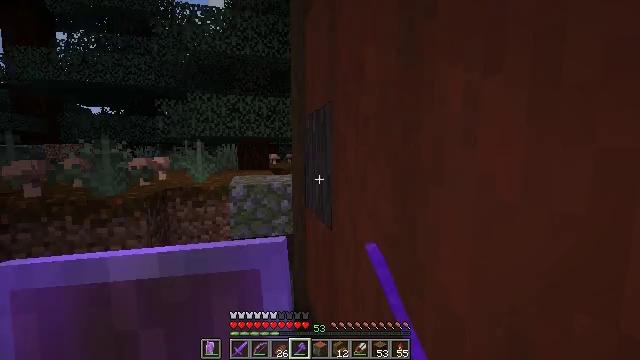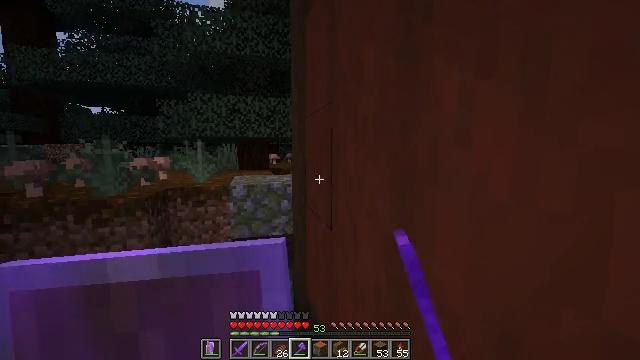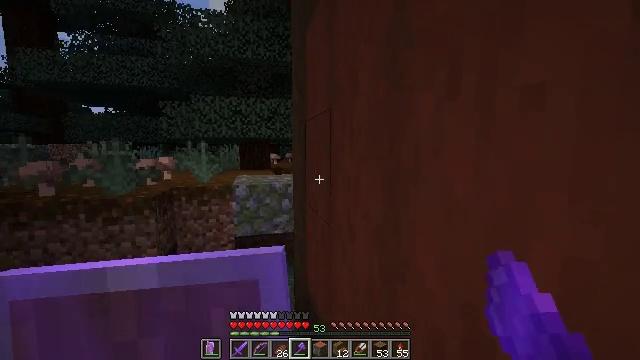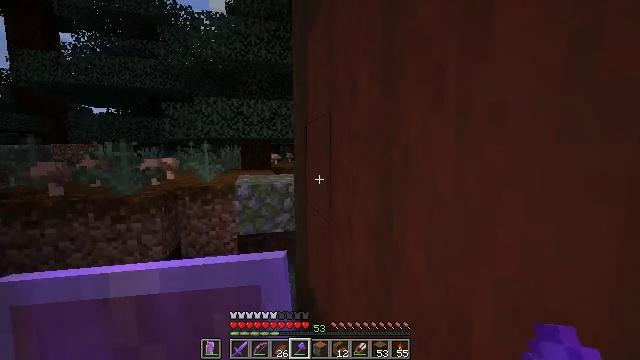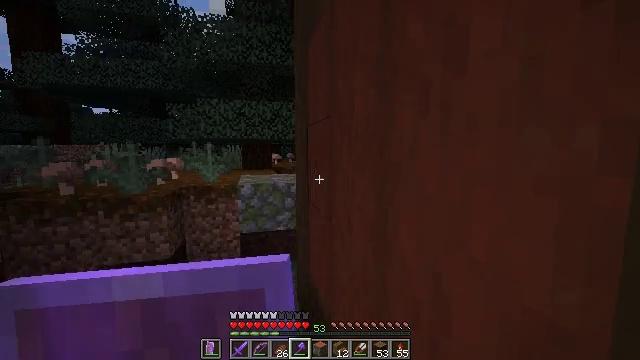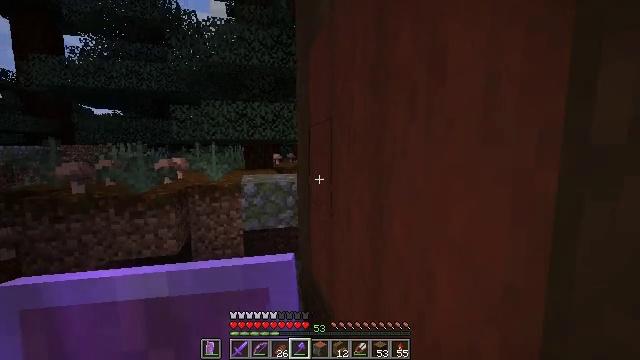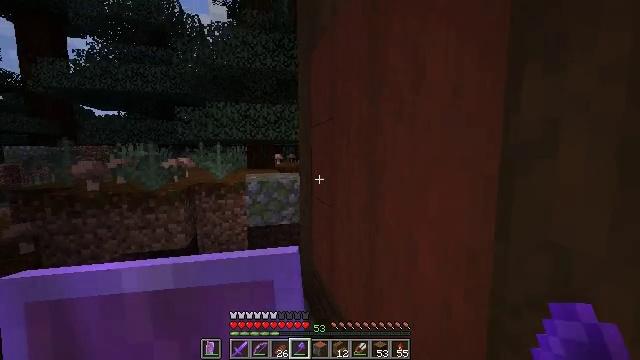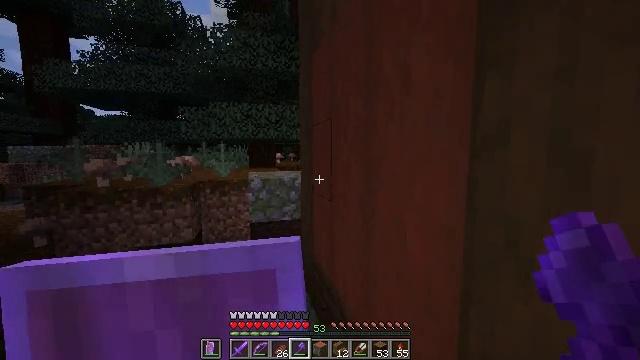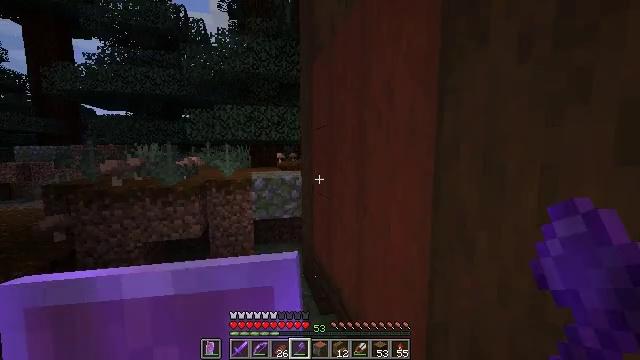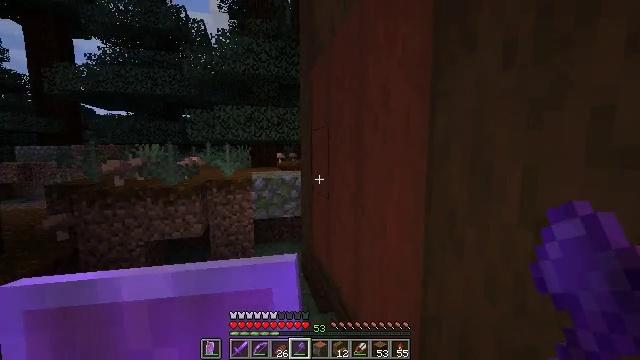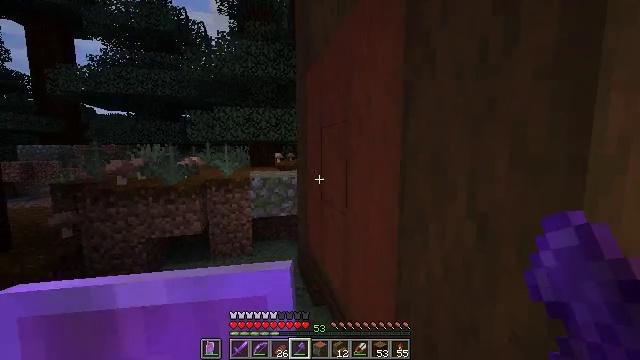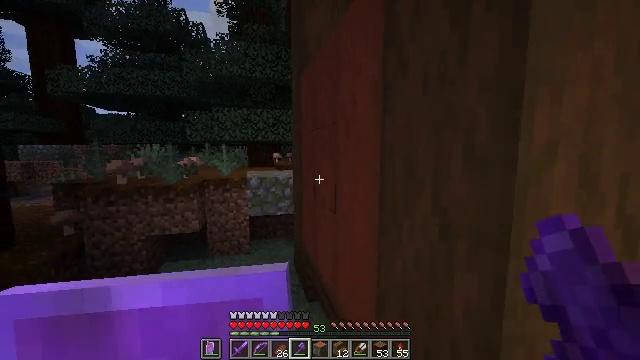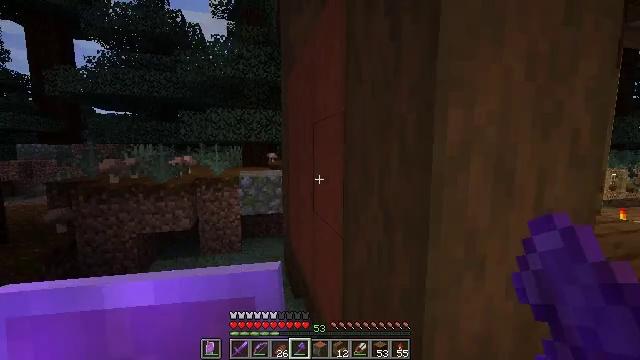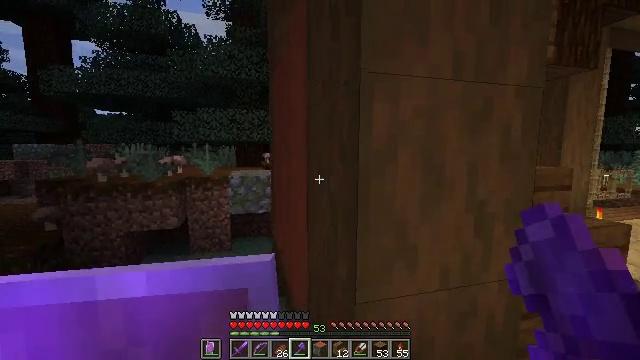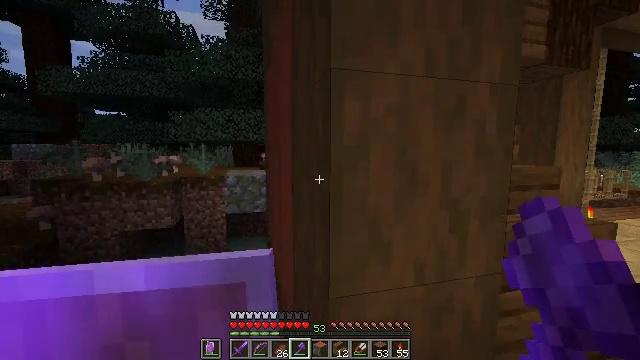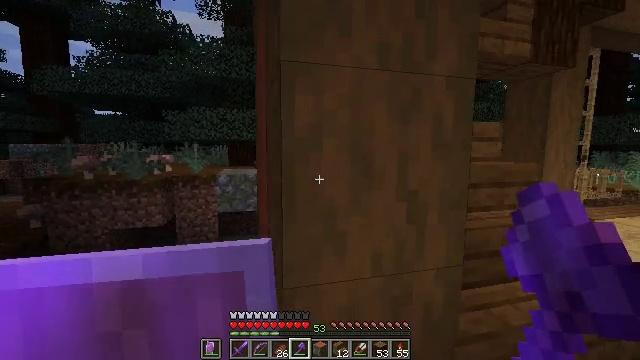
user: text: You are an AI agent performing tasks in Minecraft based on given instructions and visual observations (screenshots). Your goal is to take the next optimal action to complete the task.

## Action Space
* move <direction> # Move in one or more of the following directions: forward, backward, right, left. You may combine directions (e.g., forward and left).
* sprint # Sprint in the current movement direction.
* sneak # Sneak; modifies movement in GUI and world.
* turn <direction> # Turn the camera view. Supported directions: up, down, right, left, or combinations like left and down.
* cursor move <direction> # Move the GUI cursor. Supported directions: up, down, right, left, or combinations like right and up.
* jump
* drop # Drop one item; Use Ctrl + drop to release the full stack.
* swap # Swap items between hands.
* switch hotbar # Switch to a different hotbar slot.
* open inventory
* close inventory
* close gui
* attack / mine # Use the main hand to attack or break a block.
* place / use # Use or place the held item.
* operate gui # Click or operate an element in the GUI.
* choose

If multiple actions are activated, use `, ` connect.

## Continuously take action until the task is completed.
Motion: motion action
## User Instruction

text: Harvest the stripped acacia log.
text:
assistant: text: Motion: move back
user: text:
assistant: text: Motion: move back
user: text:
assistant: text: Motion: move back
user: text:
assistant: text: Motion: move back
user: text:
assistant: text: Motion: move back
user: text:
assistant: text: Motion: move back
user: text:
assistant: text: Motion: move back
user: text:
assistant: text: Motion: move back
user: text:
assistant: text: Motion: move back and move right
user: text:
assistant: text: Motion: move back and move right
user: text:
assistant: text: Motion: move right
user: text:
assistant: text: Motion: move right
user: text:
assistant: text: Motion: move right
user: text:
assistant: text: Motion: move right
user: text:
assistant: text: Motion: move right
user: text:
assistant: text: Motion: move right
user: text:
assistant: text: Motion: move right
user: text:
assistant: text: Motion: move forward and move right
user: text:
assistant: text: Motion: move forward and move right
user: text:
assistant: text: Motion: move forward and move right
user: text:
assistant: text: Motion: move forward and move right
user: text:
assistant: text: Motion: move forward and move right
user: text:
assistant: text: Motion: move forward and move right
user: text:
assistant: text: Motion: move forward and move right, turn left
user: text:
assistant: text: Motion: move forward and move right, turn left
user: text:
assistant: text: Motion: move forward and move right, turn left
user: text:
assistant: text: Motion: move forward and move right, turn left
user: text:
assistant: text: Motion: move forward and move right, turn left
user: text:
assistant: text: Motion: move right, turn left
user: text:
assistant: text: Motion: move right, turn left